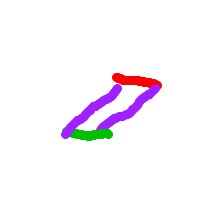
Shape: parallelogram